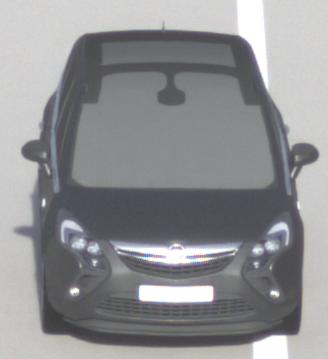
Make: Opel
Model: Zafira Tourer 1.8
Detailed model: Zafira (C) Tourer
Model produced from: 2012/01
Model produced until: 2015/06
Doors: 5
Color: gray
Road condition: dry road
Daytime: morning or afternoon
Contrast: high contrast